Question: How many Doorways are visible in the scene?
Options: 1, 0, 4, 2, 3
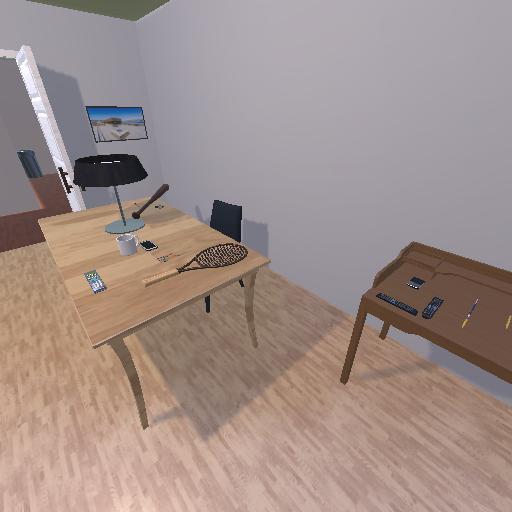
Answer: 1